Field crop: maize
Growth stage: 2
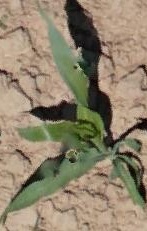
Species: maize